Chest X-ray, AP view. Patient: 71 years old, sex M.
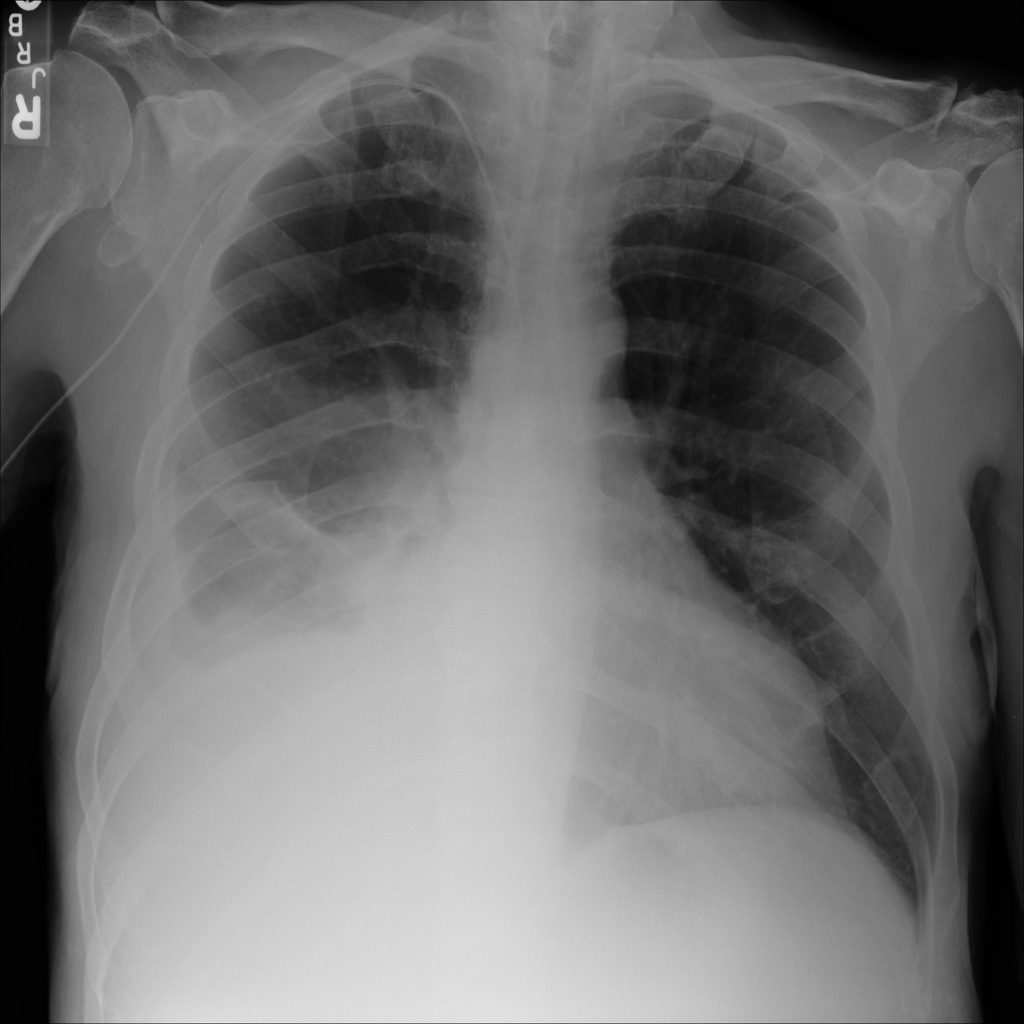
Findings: Effusion, Infiltration